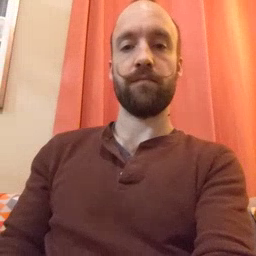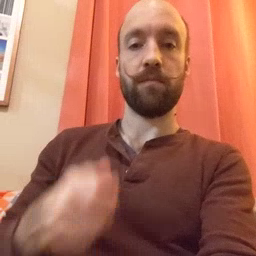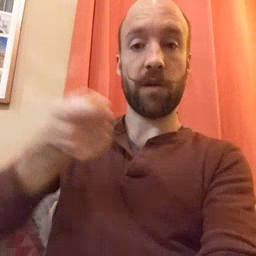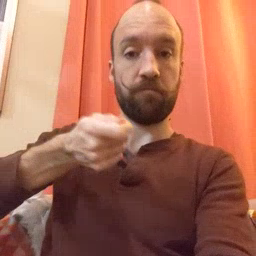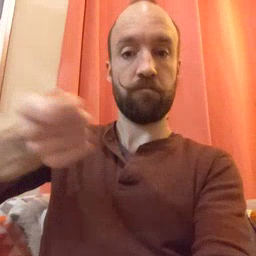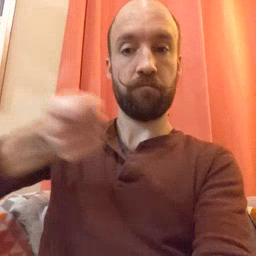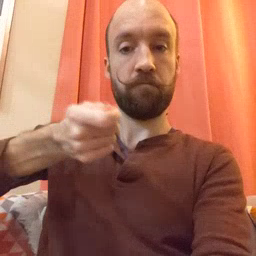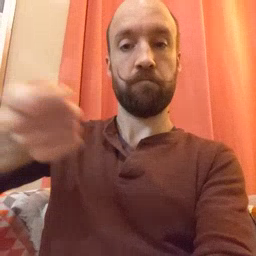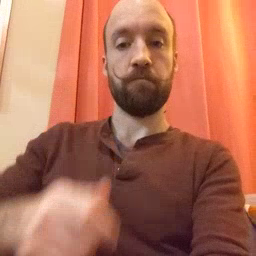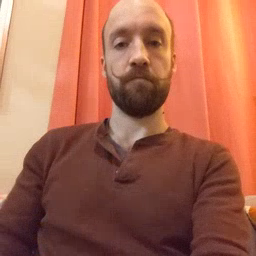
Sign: vacuum